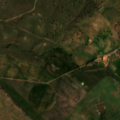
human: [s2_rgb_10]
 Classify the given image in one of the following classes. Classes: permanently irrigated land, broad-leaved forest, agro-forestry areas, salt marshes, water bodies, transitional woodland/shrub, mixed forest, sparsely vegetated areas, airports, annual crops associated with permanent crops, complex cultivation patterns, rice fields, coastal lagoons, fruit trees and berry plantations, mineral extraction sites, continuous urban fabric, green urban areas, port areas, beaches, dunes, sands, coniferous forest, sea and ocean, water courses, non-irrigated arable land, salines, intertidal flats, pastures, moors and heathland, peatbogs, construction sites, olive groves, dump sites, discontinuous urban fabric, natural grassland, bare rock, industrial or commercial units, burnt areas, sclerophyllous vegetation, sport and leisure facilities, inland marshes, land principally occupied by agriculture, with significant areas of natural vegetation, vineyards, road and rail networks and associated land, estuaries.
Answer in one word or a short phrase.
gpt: non-irrigated arable land, complex cultivation patterns, agro-forestry areas